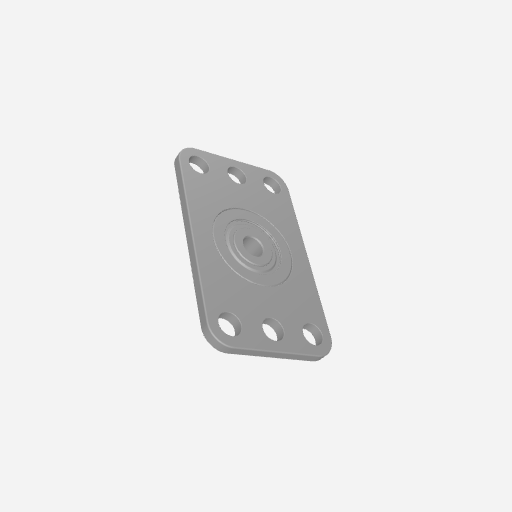
Part: FlatPillowBlock4ID